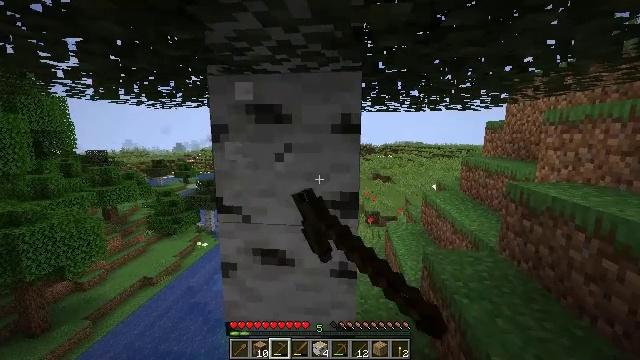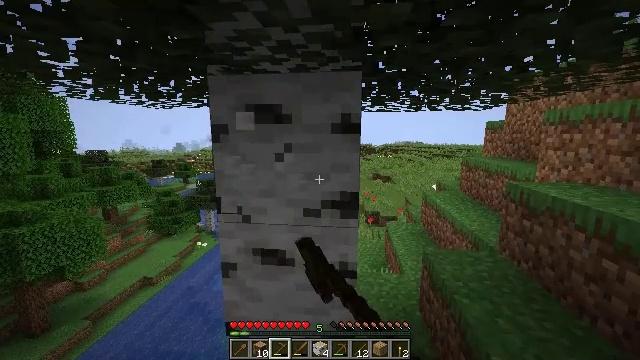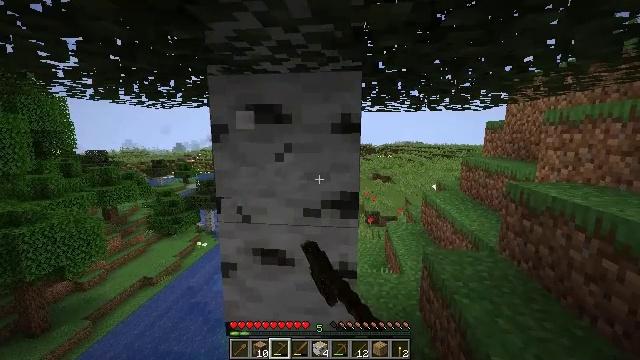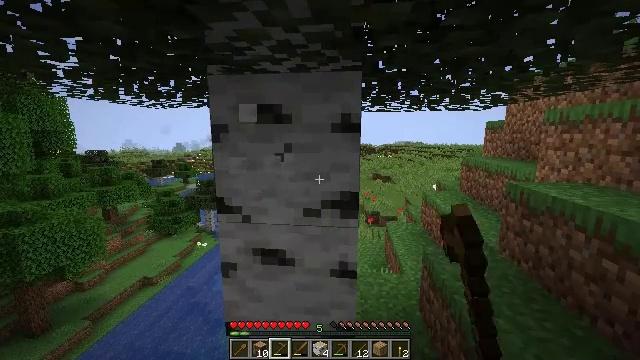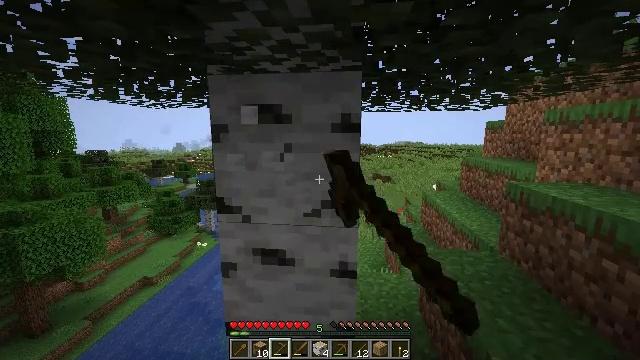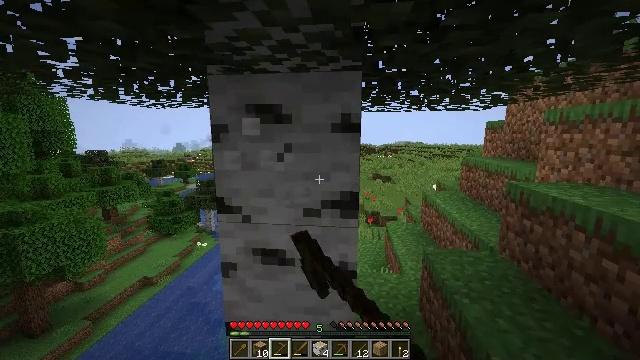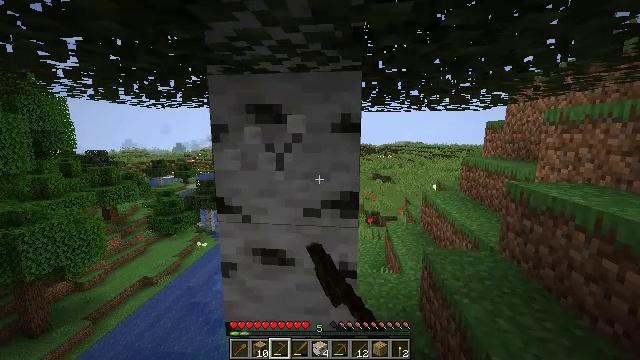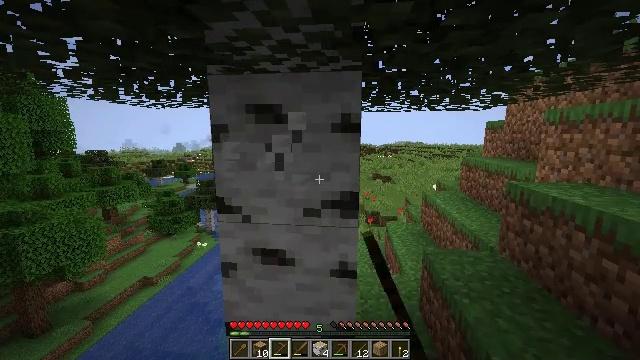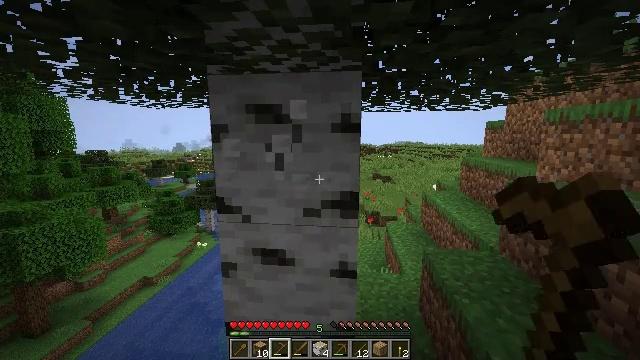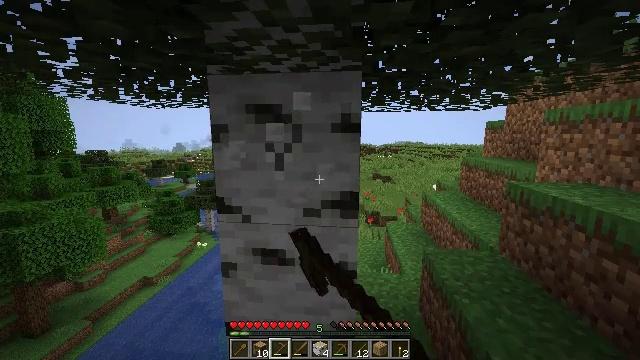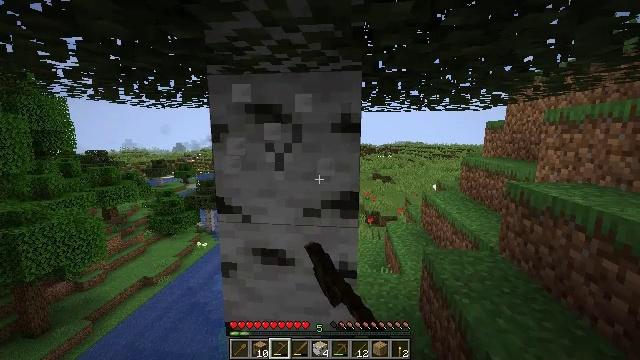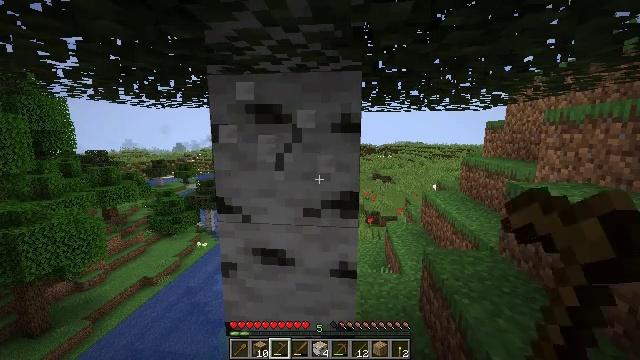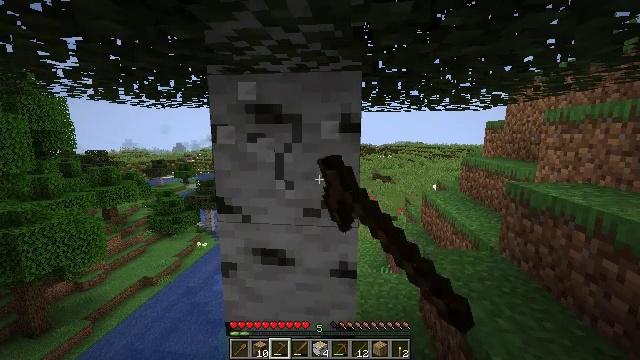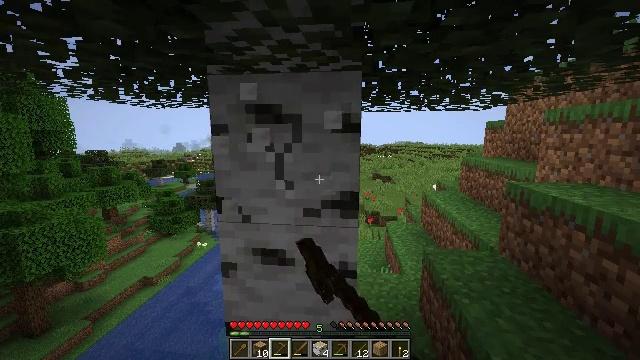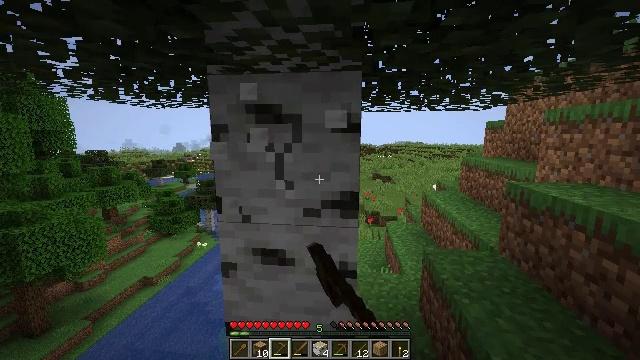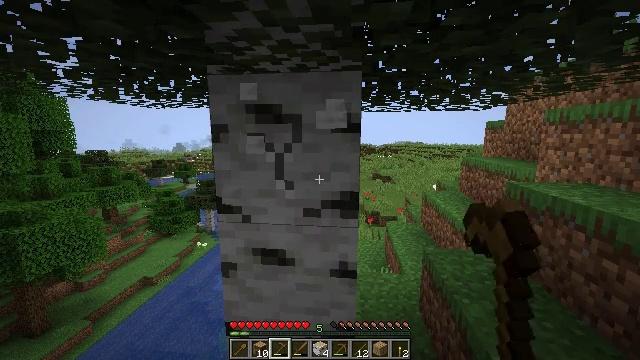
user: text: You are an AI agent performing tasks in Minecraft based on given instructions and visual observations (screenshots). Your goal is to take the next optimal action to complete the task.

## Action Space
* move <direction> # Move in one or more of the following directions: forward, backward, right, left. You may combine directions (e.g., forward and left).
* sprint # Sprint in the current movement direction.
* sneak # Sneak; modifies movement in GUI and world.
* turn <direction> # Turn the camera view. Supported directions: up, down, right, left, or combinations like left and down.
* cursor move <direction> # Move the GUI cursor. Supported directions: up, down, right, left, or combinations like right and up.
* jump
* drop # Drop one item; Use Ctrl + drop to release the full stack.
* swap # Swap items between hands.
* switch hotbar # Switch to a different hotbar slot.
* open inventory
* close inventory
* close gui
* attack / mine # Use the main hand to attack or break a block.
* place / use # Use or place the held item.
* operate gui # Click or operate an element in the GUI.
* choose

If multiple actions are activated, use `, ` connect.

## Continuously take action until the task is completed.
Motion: motion action
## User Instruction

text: Chop down the birch log.
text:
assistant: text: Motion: attack / mine
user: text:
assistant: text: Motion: attack / mine
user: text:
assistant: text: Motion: attack / mine
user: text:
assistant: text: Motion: attack / mine
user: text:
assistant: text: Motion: attack / mine
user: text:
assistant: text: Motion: attack / mine
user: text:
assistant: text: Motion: attack / mine
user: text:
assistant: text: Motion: attack / mine
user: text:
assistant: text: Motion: attack / mine
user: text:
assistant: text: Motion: attack / mine
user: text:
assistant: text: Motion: attack / mine
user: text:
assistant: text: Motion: attack / mine
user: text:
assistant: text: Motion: attack / mine
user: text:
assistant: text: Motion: attack / mine
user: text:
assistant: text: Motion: attack / mine
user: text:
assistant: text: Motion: attack / mine
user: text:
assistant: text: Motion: attack / mine
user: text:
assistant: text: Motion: attack / mine
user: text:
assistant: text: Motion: attack / mine
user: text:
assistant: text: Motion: attack / mine
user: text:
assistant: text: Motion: attack / mine
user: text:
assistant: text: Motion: attack / mine
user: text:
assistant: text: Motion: attack / mine
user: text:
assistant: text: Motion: attack / mine
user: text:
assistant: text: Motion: attack / mine
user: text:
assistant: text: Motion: attack / mine
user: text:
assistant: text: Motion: attack / mine
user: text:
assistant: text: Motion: attack / mine
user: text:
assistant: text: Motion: attack / mine
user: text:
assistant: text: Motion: attack / mine